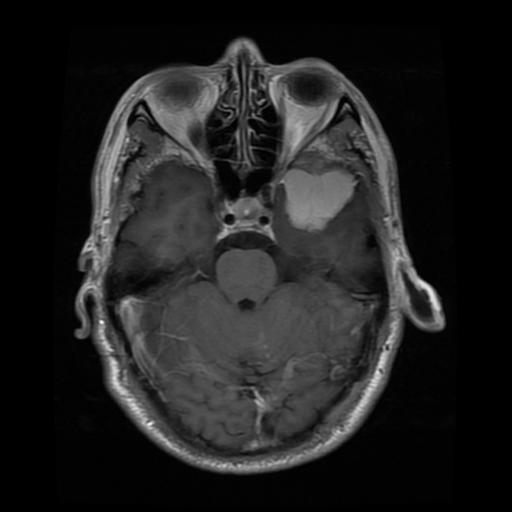
Label: meningioma